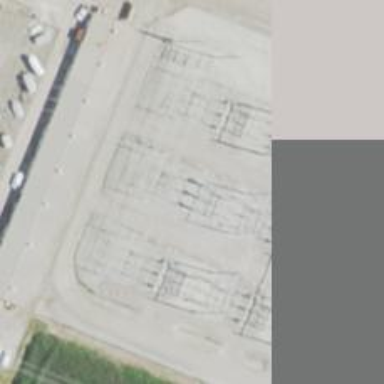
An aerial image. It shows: Switch for power supply.